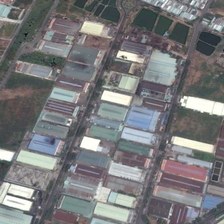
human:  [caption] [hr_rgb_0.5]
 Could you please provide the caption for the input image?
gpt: many buildings and some small ponds are in an industrial area .

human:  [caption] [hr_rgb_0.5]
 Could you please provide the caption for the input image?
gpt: many buildings and some small ponds are in an industrial area .

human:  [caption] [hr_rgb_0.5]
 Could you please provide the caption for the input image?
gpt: many buildings and some small ponds are in an industrial area .

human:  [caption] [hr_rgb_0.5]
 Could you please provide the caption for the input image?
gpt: many buildings and some small ponds are in an industrial area .

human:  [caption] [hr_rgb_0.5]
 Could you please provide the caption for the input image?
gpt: many buildings and some small ponds are in an industrial area .